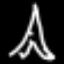
Label: The Eiffel Tower